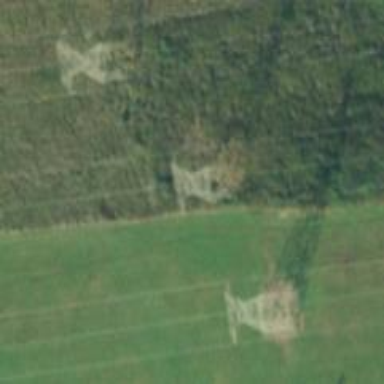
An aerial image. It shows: Lattice structure tower used for power transmission.